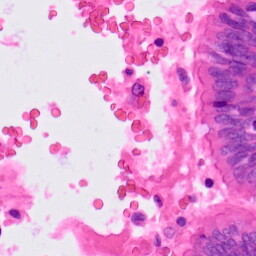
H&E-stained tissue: Lung